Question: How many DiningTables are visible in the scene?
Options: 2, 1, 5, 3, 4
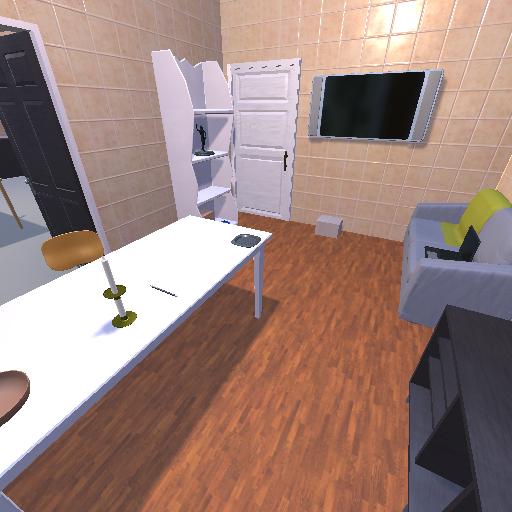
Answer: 2